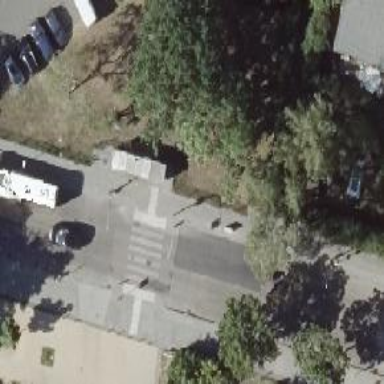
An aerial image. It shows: Residential concrete road with sidewalks on both sides.